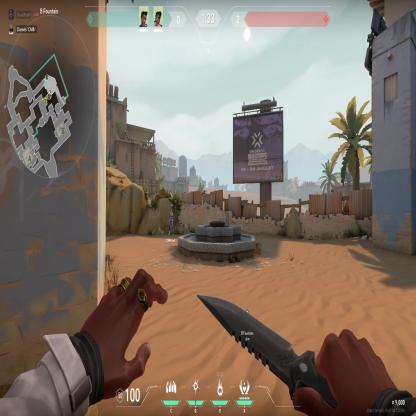
Label: teammate